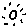
Label: sun